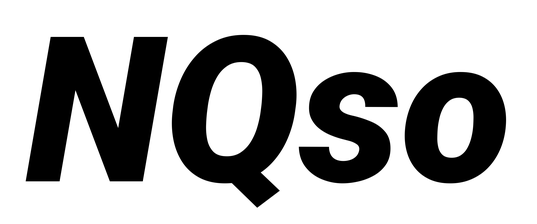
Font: Roboto-Italic_Black_Italic